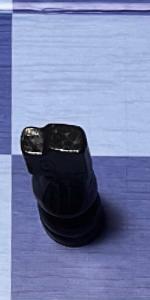
Label: Knight_Black